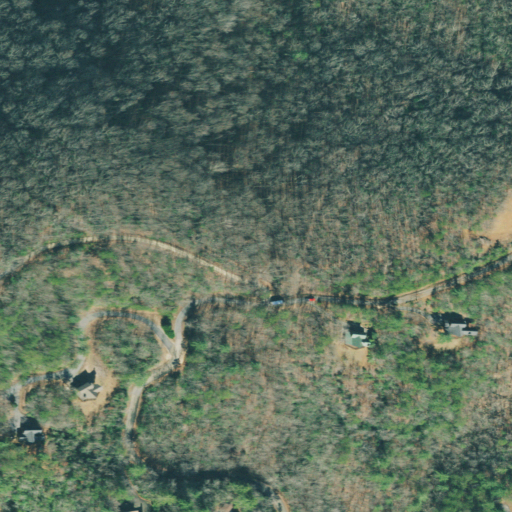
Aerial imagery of gap in Georgia named Milsap Gap containing deciduous forest, open development, mixed forest, and evergreen forest